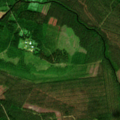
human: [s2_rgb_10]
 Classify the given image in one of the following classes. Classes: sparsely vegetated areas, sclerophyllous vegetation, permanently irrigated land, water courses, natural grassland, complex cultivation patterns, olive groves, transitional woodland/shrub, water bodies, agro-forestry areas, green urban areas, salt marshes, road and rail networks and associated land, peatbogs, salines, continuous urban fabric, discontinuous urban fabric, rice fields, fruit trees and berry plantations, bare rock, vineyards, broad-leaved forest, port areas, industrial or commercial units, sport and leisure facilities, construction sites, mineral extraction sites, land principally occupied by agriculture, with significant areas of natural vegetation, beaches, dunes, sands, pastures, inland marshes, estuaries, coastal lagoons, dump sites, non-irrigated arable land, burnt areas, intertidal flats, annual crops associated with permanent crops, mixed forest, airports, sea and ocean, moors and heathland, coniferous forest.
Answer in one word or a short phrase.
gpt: land principally occupied by agriculture, with significant areas of natural vegetation, coniferous forest, mixed forest